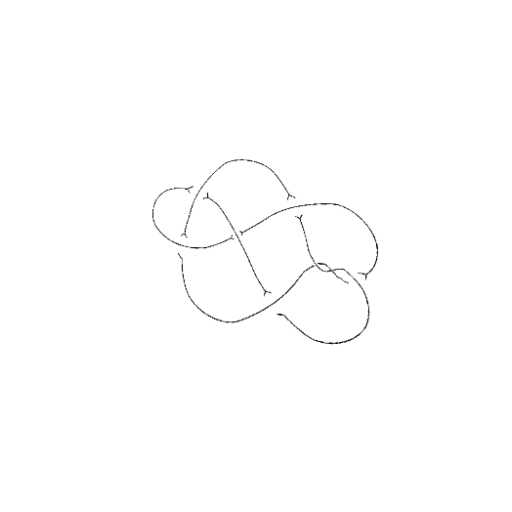
Crossing number: 8